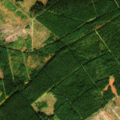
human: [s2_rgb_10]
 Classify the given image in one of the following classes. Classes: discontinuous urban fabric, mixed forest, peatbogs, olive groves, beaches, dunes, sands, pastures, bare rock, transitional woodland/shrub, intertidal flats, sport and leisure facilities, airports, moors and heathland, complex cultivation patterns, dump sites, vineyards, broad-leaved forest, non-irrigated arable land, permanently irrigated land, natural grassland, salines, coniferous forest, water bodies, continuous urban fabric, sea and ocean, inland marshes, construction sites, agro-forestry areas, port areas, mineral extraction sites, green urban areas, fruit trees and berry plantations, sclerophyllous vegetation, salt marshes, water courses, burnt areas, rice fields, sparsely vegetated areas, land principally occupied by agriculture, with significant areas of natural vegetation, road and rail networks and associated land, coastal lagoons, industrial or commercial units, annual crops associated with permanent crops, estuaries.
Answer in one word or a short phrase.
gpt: coniferous forest